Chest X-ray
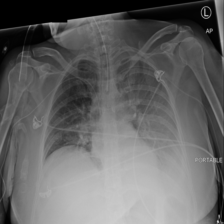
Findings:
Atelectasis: negative
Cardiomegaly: negative
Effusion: negative
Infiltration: negative
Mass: negative
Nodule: negative
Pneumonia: negative
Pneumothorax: negative
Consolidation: positive
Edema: negative
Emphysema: negative
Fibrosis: negative
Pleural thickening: negative
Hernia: negative